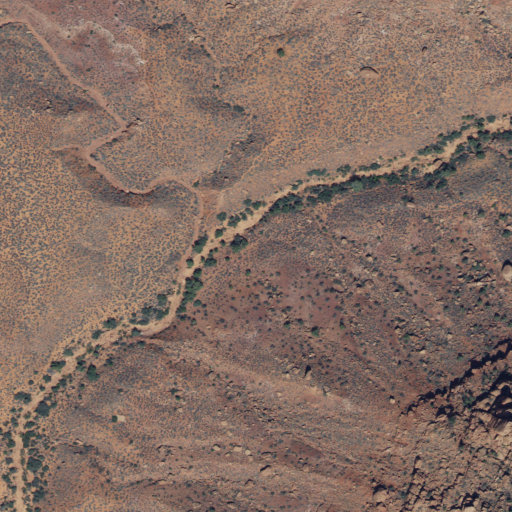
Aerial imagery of depression(s) in Utah named Hellhole containing shrub and evergreen forest